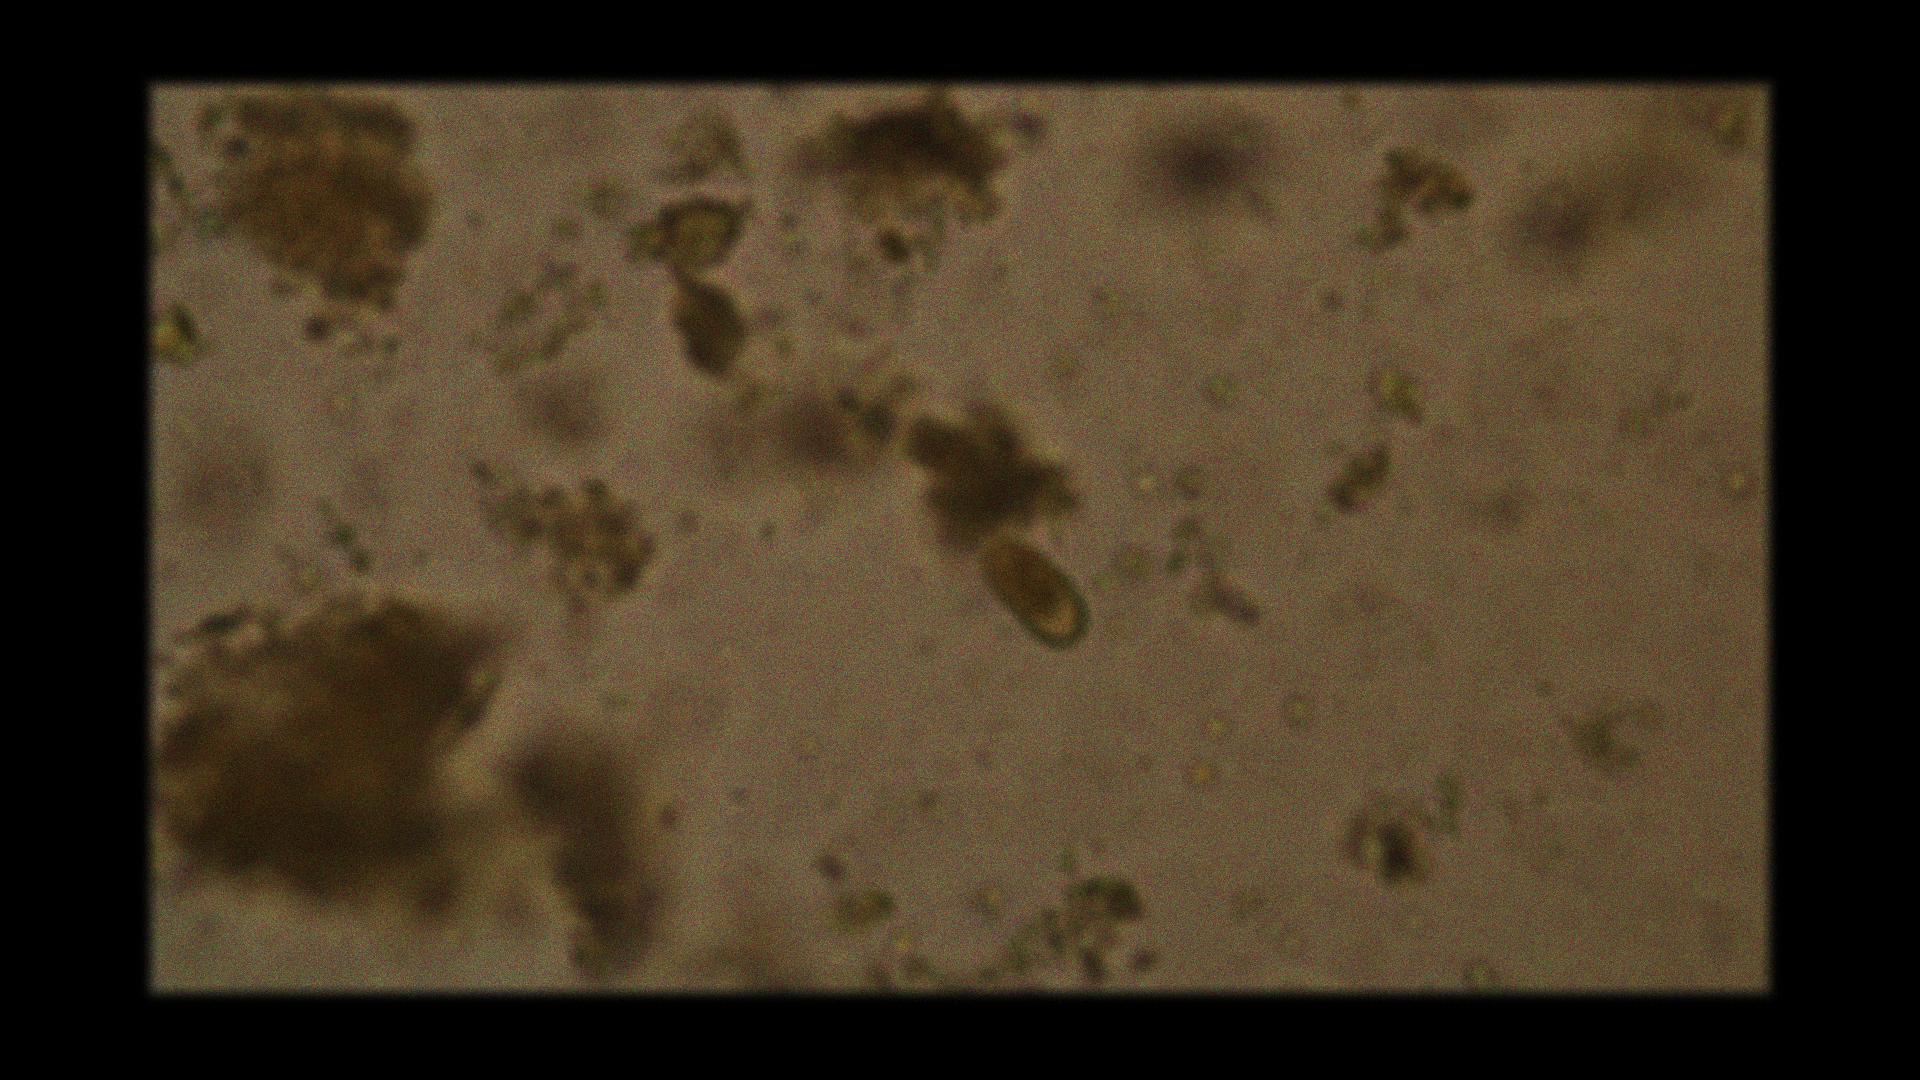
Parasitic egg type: Capillaria philippinensis